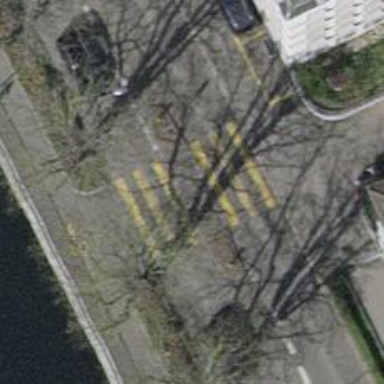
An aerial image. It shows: Uncontrolled zebra crossing with pedestrian island.